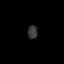
Tissue: lung
Cell type: Others
Senescence score: 0.2225
Nuclear area (px): 132
Mean DAPI intensity: 53.712